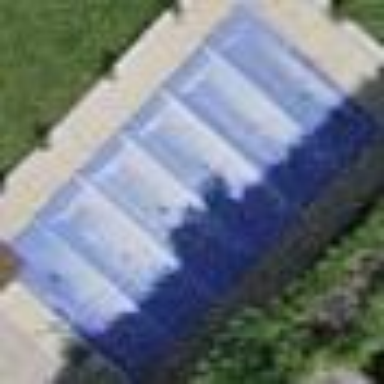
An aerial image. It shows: Swimming pool located in leisure land.